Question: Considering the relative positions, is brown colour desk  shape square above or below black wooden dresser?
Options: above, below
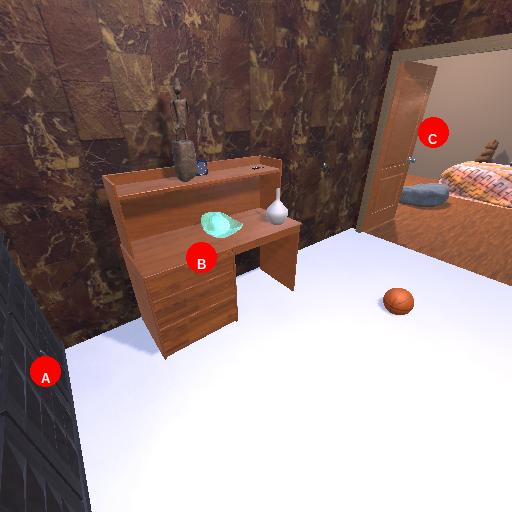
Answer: above